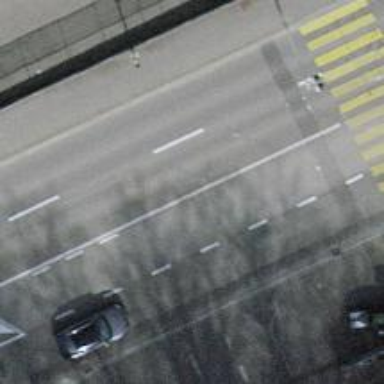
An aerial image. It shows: Road with traffic signals.